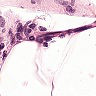
Metastatic tissue present: no